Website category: sports
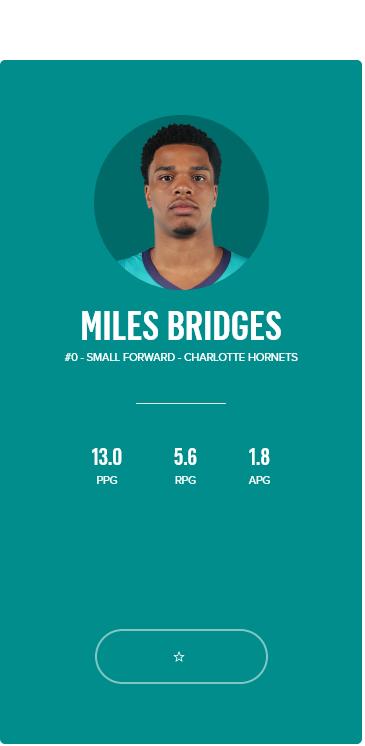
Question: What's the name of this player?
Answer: MILES BRIDGES

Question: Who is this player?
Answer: MILES BRIDGES

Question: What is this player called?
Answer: MILES BRIDGES

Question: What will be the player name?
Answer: MILES BRIDGES

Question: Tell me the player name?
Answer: MILES BRIDGES

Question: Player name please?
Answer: MILES BRIDGES

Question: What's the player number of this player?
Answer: #0

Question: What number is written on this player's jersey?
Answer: #0

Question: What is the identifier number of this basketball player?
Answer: #0

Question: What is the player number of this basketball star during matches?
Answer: #0

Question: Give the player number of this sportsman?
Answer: #0

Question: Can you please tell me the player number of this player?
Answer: #0

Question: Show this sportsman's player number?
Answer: #0

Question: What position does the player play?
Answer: SMALL FORWARD

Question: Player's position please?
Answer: SMALL FORWARD

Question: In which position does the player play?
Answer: SMALL FORWARD

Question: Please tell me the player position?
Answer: SMALL FORWARD

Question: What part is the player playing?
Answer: SMALL FORWARD

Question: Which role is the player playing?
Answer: SMALL FORWARD

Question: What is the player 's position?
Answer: SMALL FORWARD

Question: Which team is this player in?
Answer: CHARLOTTE HORNETS

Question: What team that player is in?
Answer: CHARLOTTE HORNETS

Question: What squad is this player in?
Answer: CHARLOTTE HORNETS

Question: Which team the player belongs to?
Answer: CHARLOTTE HORNETS

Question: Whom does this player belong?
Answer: CHARLOTTE HORNETS

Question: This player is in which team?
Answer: CHARLOTTE HORNETS

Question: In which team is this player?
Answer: CHARLOTTE HORNETS

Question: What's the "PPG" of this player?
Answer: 13.0

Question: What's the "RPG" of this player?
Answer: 5.6

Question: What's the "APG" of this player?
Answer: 1.8

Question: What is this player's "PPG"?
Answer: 13.0

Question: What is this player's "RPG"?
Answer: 5.6

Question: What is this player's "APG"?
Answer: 1.8

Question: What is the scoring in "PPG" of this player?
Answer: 13.0

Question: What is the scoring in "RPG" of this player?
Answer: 5.6

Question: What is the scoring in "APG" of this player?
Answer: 1.8

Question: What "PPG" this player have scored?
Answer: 13.0

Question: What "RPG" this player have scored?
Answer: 5.6

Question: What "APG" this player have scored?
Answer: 1.8

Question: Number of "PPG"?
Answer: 13.0

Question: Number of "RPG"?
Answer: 5.6

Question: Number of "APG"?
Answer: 1.8

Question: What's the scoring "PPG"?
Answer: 13.0

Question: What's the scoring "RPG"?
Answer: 5.6

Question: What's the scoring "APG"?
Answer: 1.8